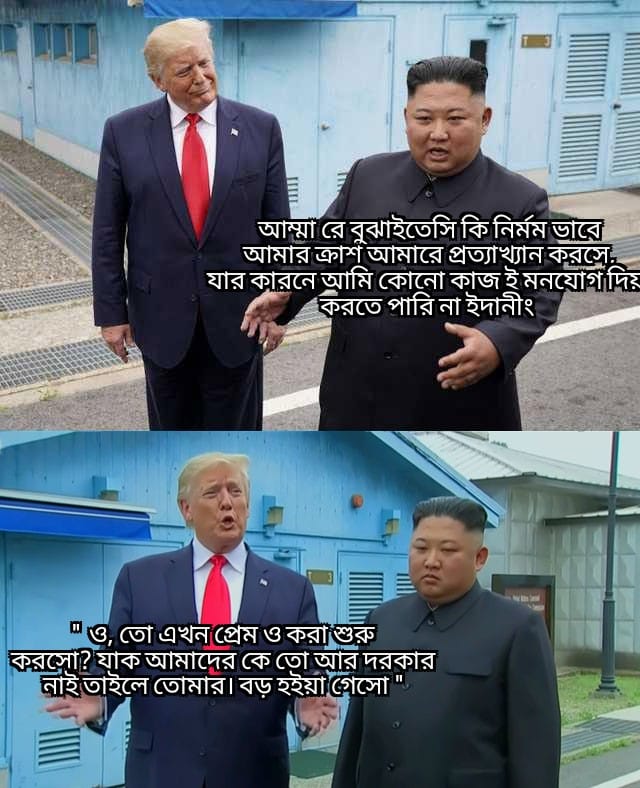
Caption: আম্মা রে বুঝাইতেসি কি নির্মম ভাবে আমার ক্রাশ আমারে প্রত্যাখ্যান করসে ,   যার কারনে আমি কোনো কাজ ই মনযোগ দিয়ে করতে পারি না ইদানীং     " ও , তো এখন প্রেম ও করা শুরু করসো ?  যাক আমাদের কে তো আর দরকার নাই তাইলে তোমার । বড় হইয়া গেসো "
Label: non-hate